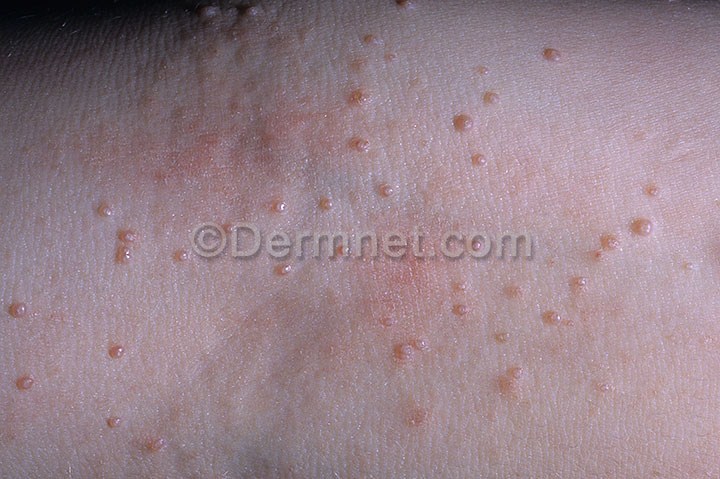
Disease: Warts Molluscum and other Viral Infections